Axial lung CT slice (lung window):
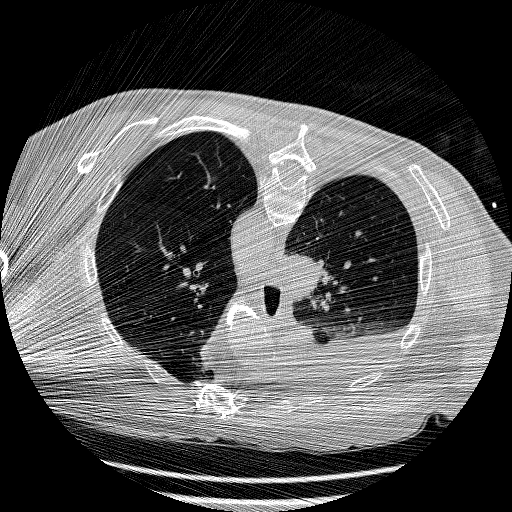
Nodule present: no